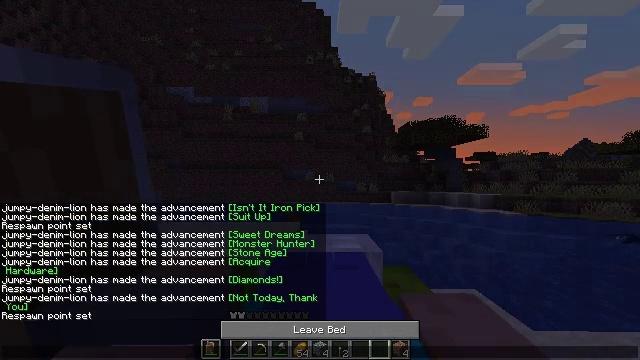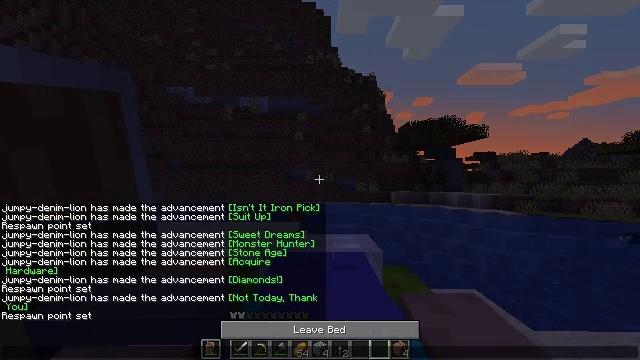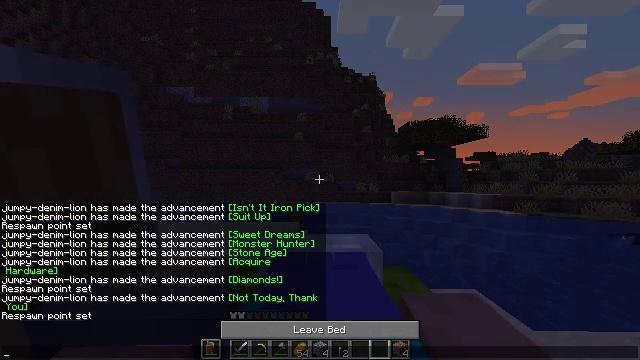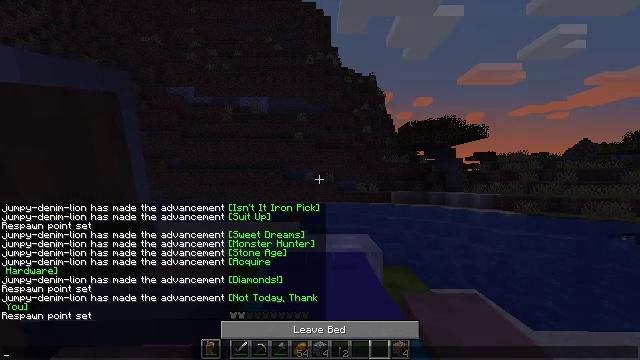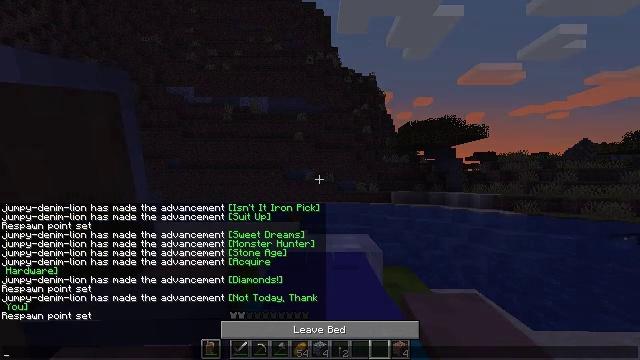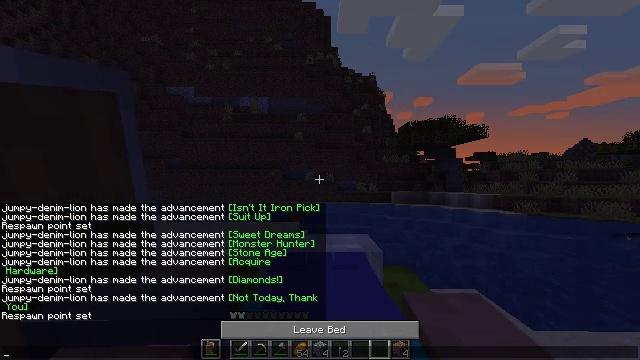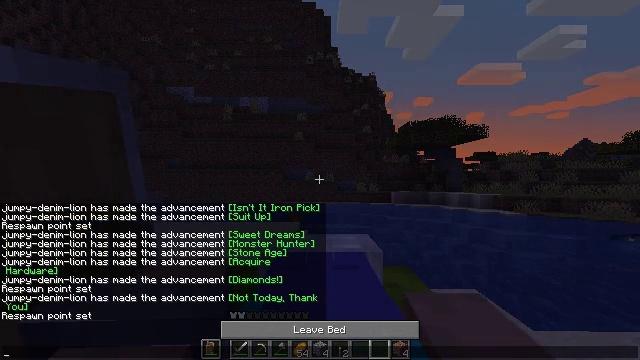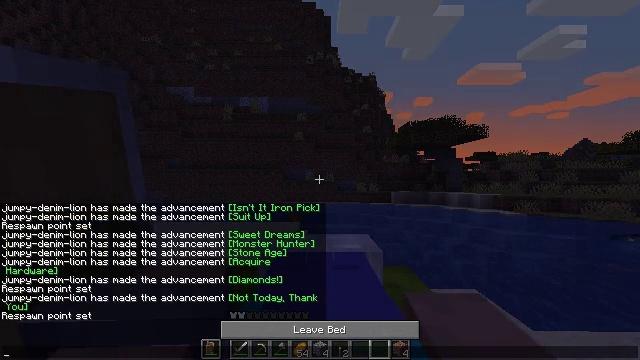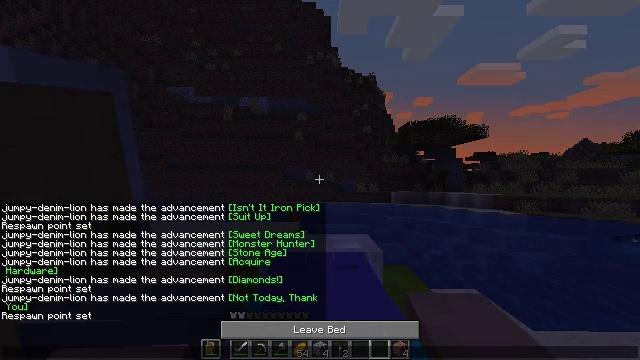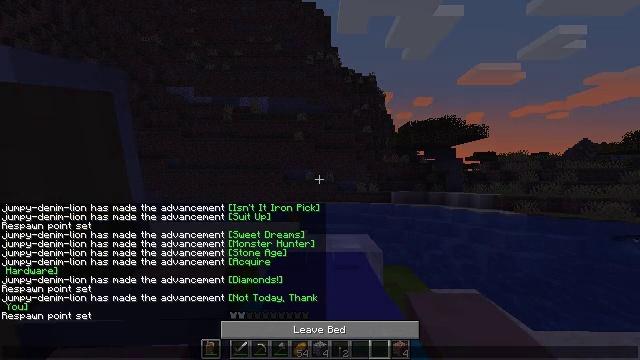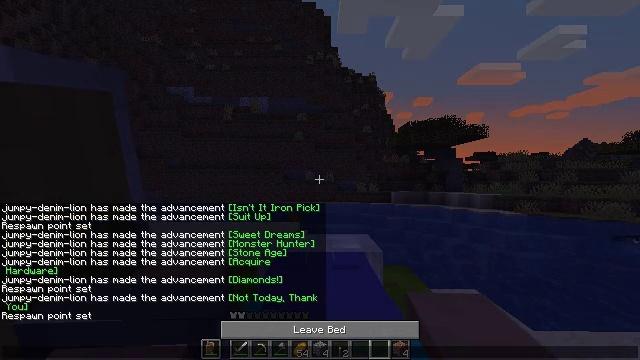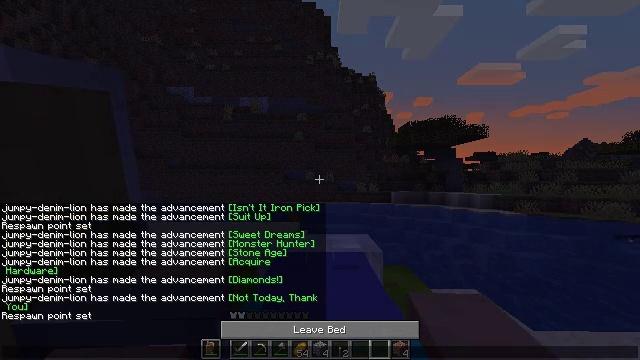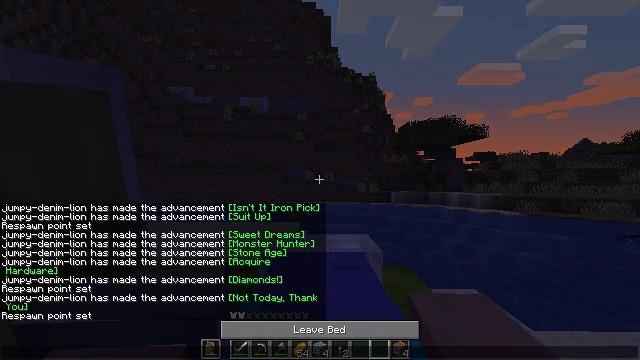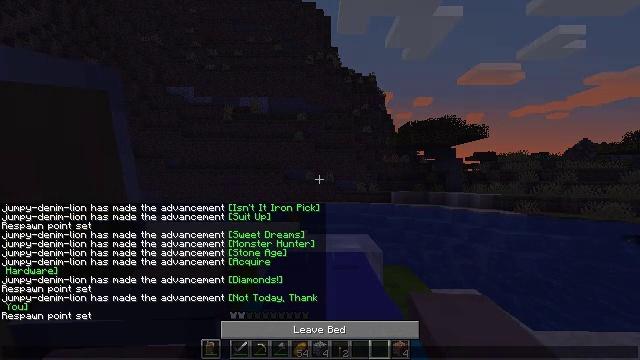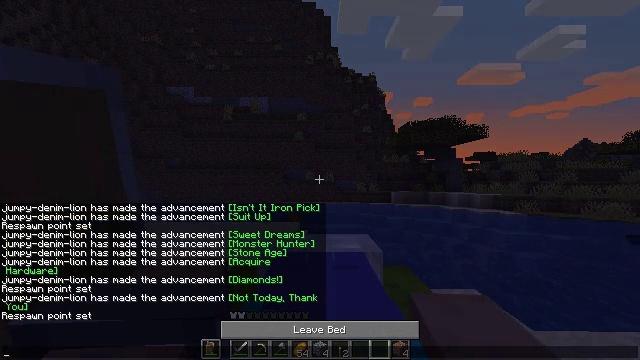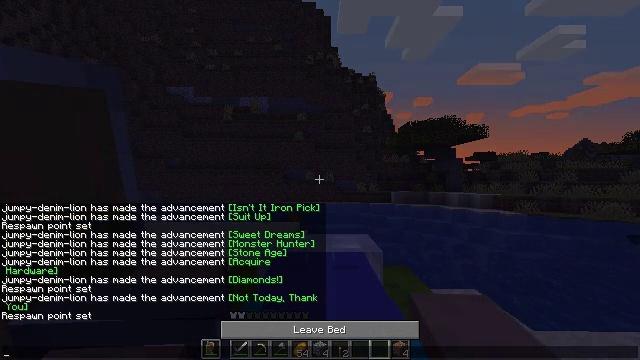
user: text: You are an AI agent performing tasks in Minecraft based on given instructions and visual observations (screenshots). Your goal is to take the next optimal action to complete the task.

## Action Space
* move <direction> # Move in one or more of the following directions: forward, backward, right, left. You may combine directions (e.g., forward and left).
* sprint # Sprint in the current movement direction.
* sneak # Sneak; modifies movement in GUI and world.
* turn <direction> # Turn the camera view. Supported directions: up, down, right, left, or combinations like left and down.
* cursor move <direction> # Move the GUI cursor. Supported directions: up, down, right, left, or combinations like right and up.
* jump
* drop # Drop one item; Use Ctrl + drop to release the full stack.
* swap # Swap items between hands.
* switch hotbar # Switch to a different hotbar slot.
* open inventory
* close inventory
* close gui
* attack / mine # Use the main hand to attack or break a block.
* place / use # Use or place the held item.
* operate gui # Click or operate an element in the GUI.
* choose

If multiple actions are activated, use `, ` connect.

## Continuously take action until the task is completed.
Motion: motion action
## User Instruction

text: Gather the green bed.
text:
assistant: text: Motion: no_op
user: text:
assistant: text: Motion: no_op
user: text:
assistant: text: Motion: no_op
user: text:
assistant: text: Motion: no_op
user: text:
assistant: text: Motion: no_op
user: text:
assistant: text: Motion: no_op
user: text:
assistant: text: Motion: no_op
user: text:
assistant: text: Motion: no_op
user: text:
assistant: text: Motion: no_op
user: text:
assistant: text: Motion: no_op
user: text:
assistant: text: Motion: no_op
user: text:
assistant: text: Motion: no_op
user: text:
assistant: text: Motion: no_op
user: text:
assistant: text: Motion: no_op
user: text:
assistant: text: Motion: no_op
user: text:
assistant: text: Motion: no_op
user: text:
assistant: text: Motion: no_op
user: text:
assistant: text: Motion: no_op
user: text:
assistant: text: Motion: no_op
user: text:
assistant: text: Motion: no_op
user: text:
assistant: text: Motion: no_op
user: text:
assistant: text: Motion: no_op
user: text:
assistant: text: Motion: no_op
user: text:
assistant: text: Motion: no_op
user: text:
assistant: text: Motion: no_op
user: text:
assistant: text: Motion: no_op
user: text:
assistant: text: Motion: no_op
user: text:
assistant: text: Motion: no_op
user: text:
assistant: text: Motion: no_op
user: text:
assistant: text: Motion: no_op